七年级 · 算术
如图, 数轴上的一动点 $A$ 向左移动 2 个单位长度到达点 $B$, 再向右移动 5 个单位长度到达点 $C$,若点 $C$ 表示的数为 1 , 则点 $A$ 表示的数为 $(\quad)$

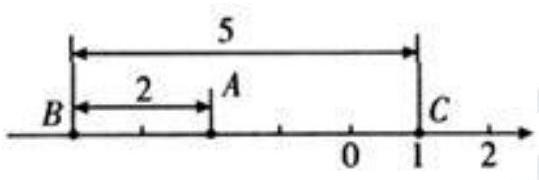
A. 7
B. 3
C. -3
D. -2
答案: D
解析: 析】

【分析】

本题考查数轴, 掌握数轴的特点是解题关键. 根据数轴上点的移动和数的大小变化规律: 左减右加,可设这个数是 $x$, 则 $x-2+5=1$, 求出 $x$ 即可.

【解答】

解: 设 $A$ 点对应的数为 $x$,

则: $x-2+5=1$,

解得: $x=-2$.

所以 $A$ 点表示的数为 -2 .

故选 $D$.